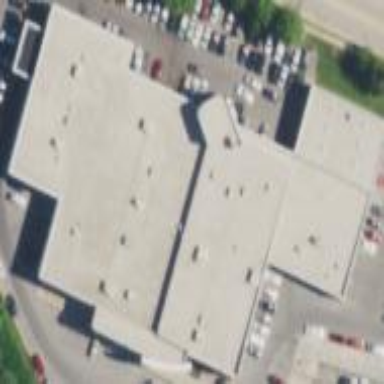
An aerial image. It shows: Building that houses car shop.